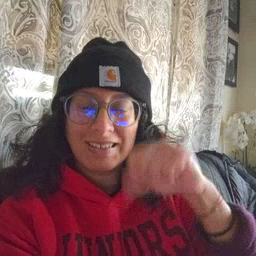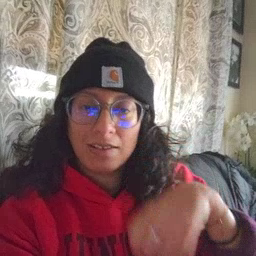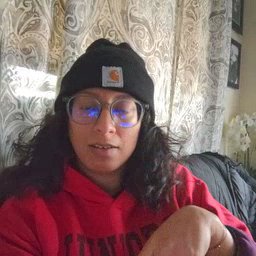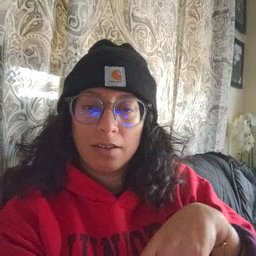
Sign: yes